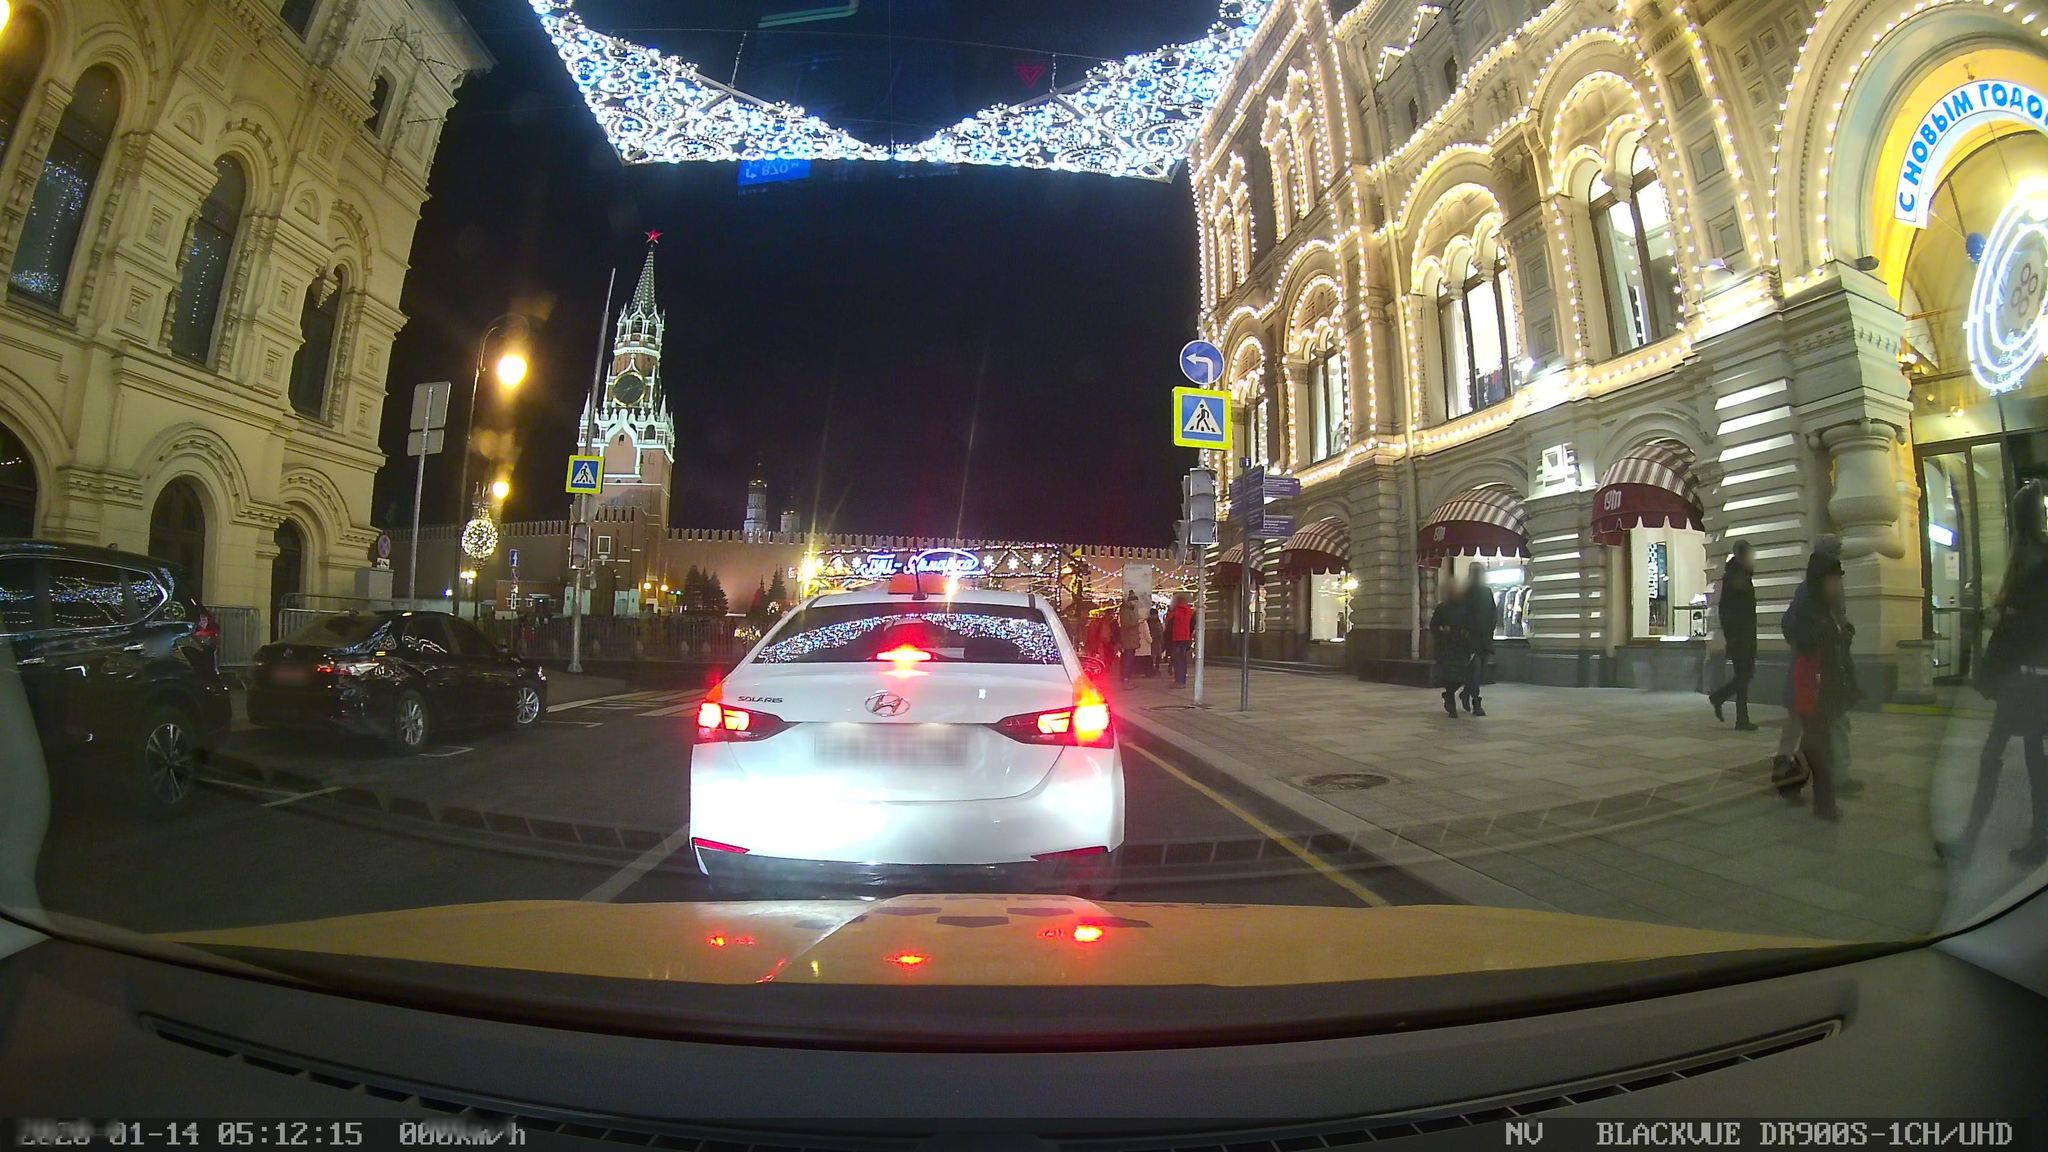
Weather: clear
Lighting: night
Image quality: good
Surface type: driving surface
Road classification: footway, corridor
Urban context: urban centre
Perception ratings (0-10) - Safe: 3.97, Lively: 8.61, Beautiful: 5.12, Boring: 0.39, Depressing: 4.15, Wealthy: 3.95